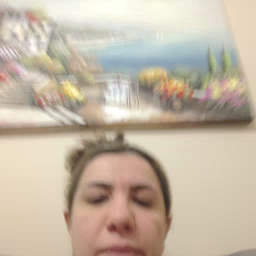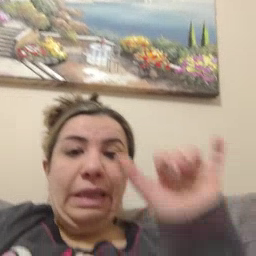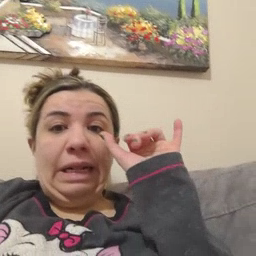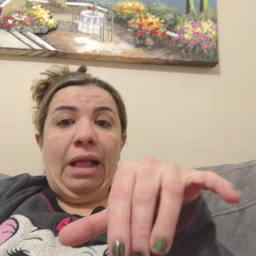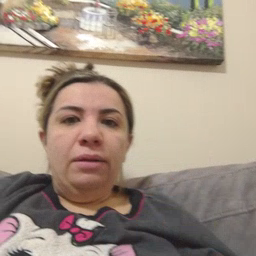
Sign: that